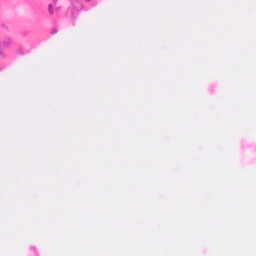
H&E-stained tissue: Colon